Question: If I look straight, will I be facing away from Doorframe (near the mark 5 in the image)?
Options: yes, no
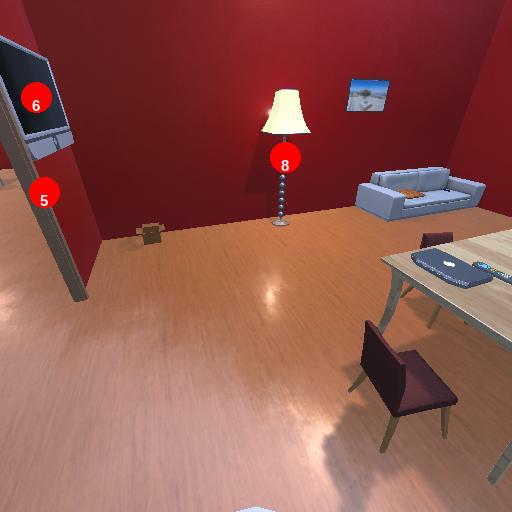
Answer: yes